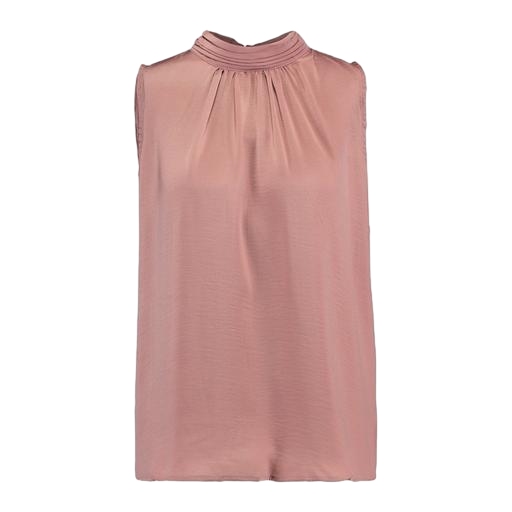
pink mock neck sleeveless top, high-neck top, pink scrunch neck top, white background